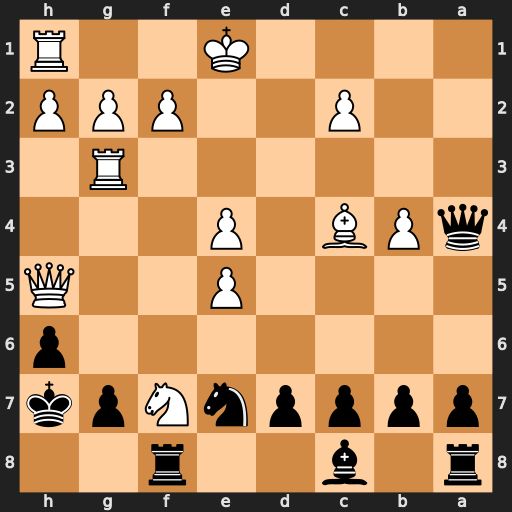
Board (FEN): r1b2r2/ppppnNpk/7p/4P2Q/qPB1P3/6R1/2P2PPP/4K2R
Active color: b
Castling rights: K
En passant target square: -
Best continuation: Qxb4+ Kd1 Qxc4 Ng5+ Kg8